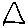
Label: triangle